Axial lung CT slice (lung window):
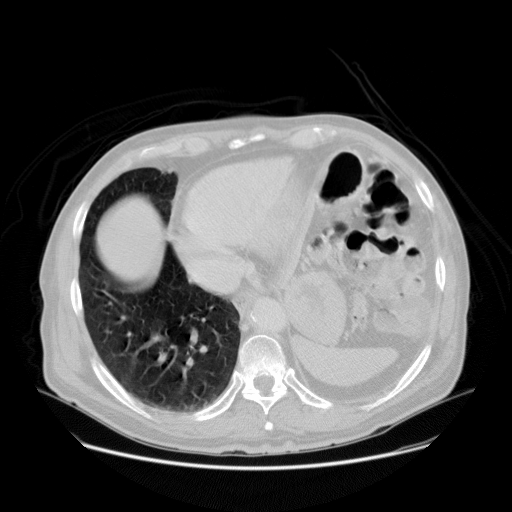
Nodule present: no